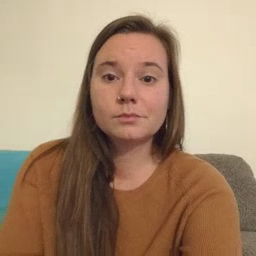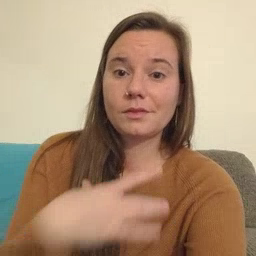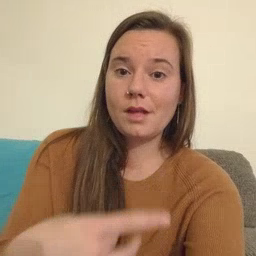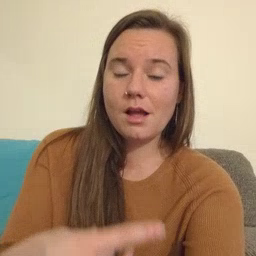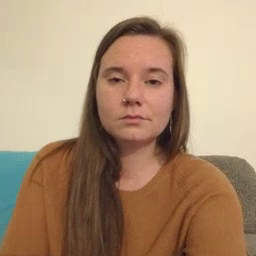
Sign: like